Question: I want to add an object to Google Cloud Firestore in my Flutter app like this:

I have already made a Reply class:
'''
class Reply {
Reply(this.replyName, this.replyText, this.replyVotes);
final String replyName;
final String replyText;
final String replyVotes;
String getName() {
return replyName;
}
String getText() {
return replyText;
}
String getVotes() {
return replyVotes;
}
}
'''
How do I add a Reply object to cloud Firestore?
Just to clarify, I want to create a field with the data type 'Object' which has fields inside it: <URL>
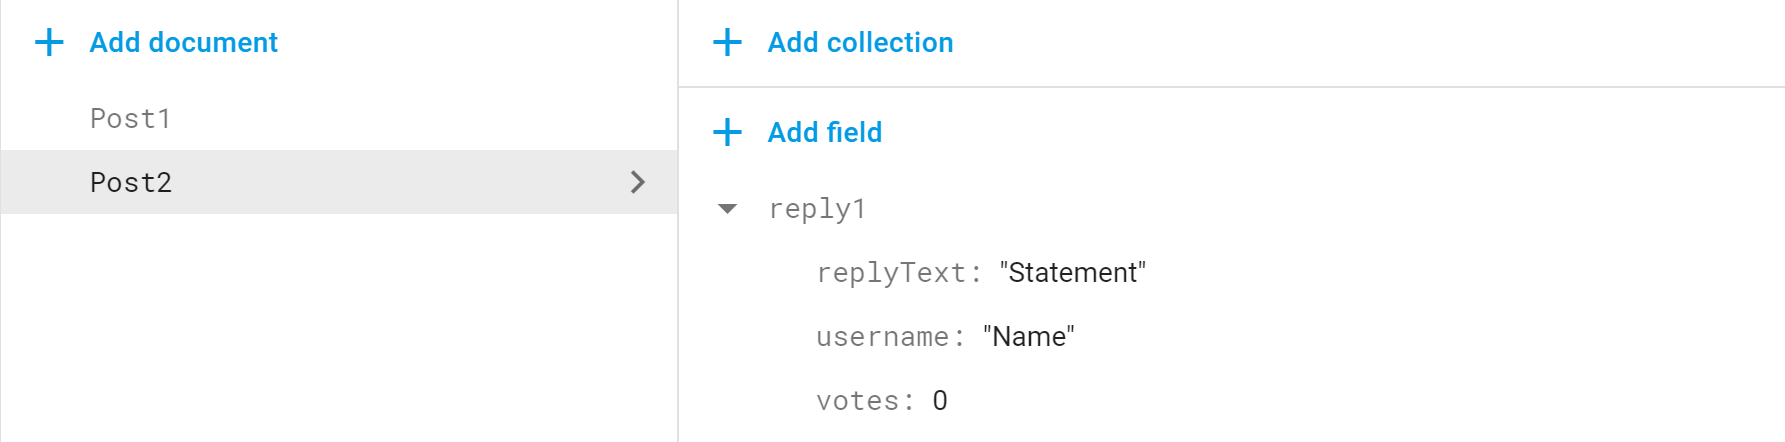
Answer: first, i highly recommend you have a single file that defines all of your schemas and/or models so there's a single point of reference for your db structure. like some file named dbSchema.dart:
'''
import 'package:meta/meta.dart';
class Replies {
final String title;
final Map coordinates;
Replies({
@required this.title,
@required this.coordinates,
});
Map<String, dynamic> toJson() =>
{
'title': title,
'coordinates': coordinates,
};
}
'''
and make the field that you want to be an object type Map. then, on the page you're going to insert into the db, import dbSchema.dart and create a new model:
'''
Replies _replyObj = new Replies(
title: _topic,
coordinates: _coordinates,
);
'''
this assumes you've defined your local _coordinates (or whatever) object prior to this, with something like :
'''
_coordinates = {
'lat': '40.0000',
'lng': '110.000',
};
'''
and to then insert into Firestore, add the object's toJson method (you cannot insert/update a plain Dart model):
'''
CollectionReference dbReplies = Firestore.instance.collection('replies');
Firestore.instance.runTransaction((Transaction tx) async {
var _result = await dbReplies.add(_replyObj.toJson());
....
'''
Update (5/31)
To convert the document read back into an object you need to add a 'fromJson' to the class, like so:
'''
Replies.fromJson(Map parsedJson) {
id = parsedJson['id']; // the doc ID, helpful to have
title = parsedJson['title'] ?? '';
coordinates = parsedJson['coordinates'] ?? {};
}
'''
so when you query the db:
'''
QuerySnapshot _repliesQuery = await someCollection
.where('title', isEqualTo: _title)
.getDocuments();
List<DocumentSnapshot> _replyDocs = _repliesQuery.documents;
'''
you can create an object out of each snapshot:
'''
for (int _i = 0; _i < _replyDocs.length; _i++) {
Replies _reply = Replies.fromJson(_replyDocs[_i].data);
_reply.id = _replyDocs[_i].documentID;
// do something with the new _reply object
}
'''